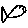
Label: fish